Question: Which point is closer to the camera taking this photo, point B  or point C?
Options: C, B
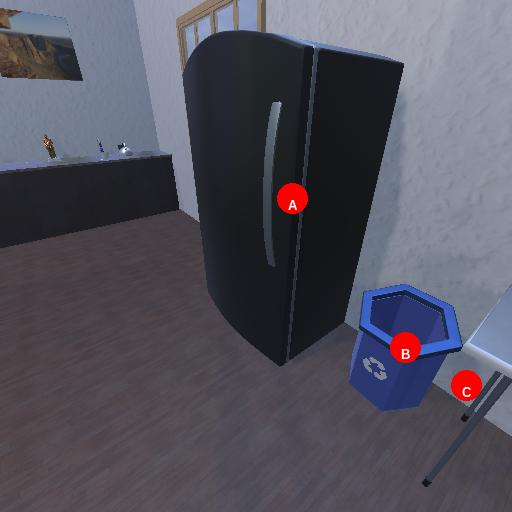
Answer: C